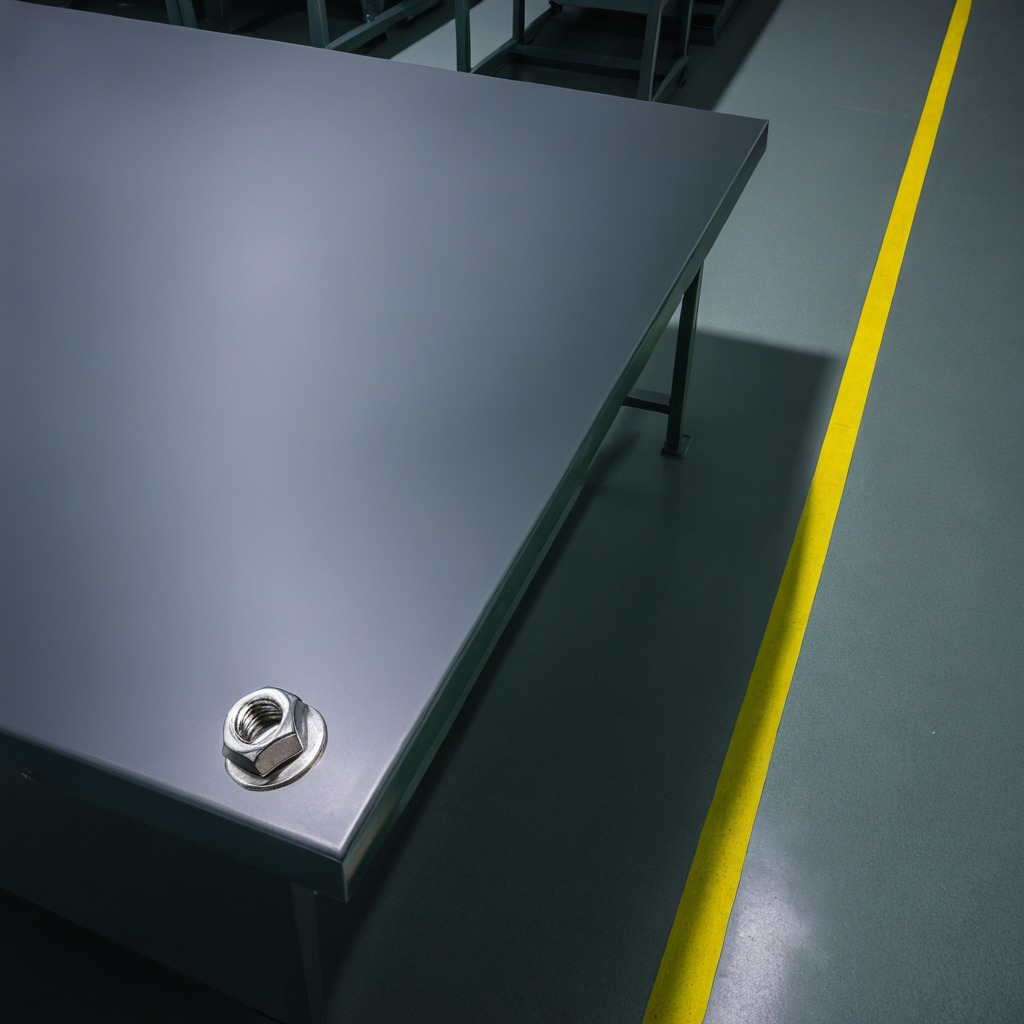
A metal nut is lying on a clean empty table in a railway signal maintenance room lit by harsh overhead fluorescents.